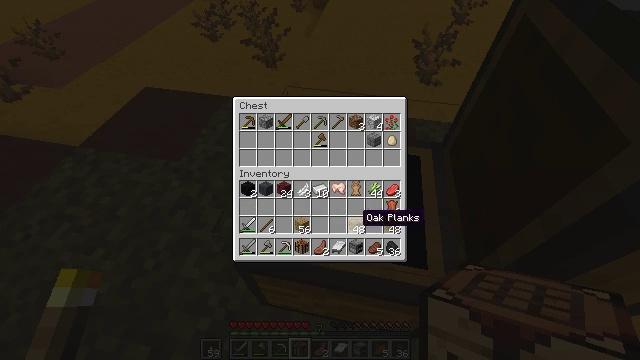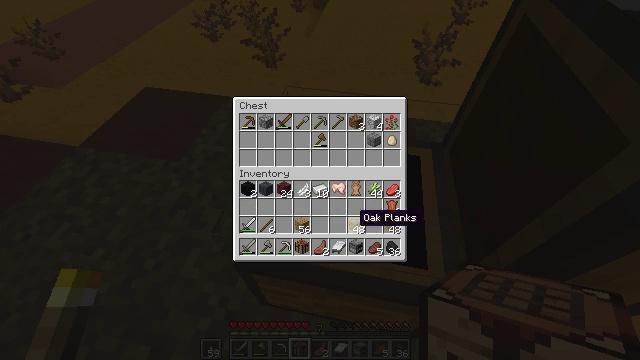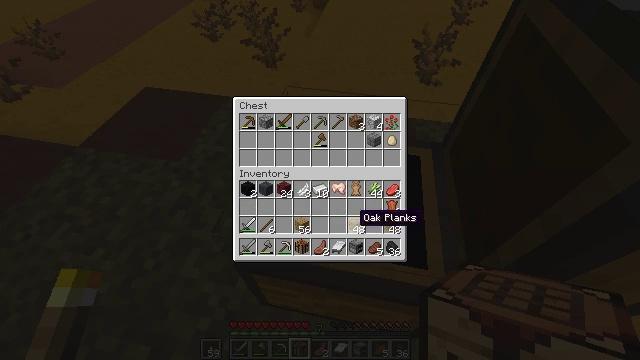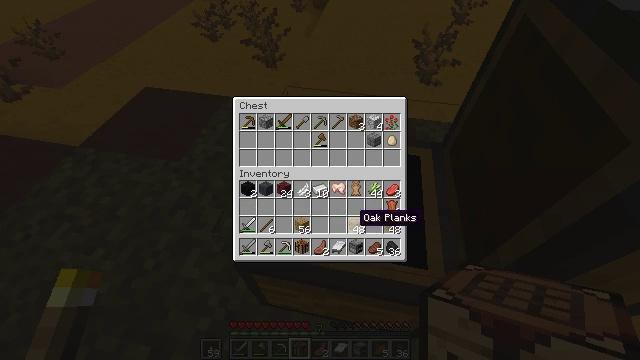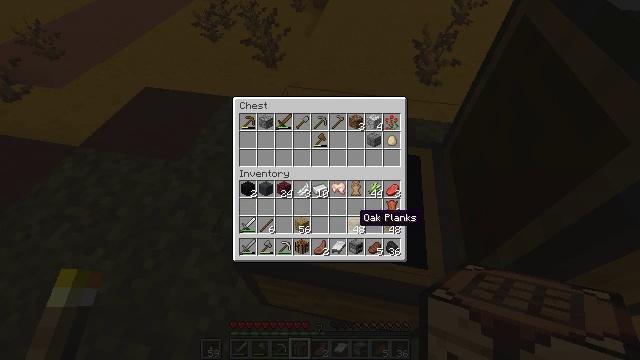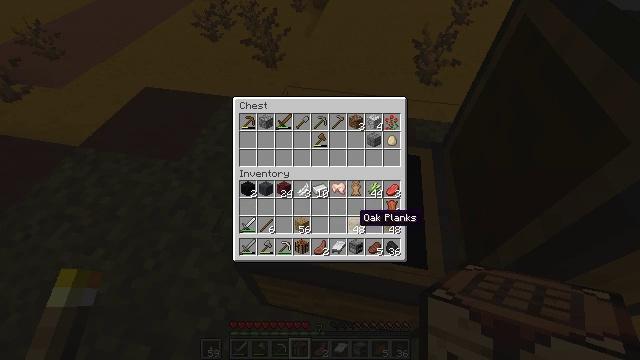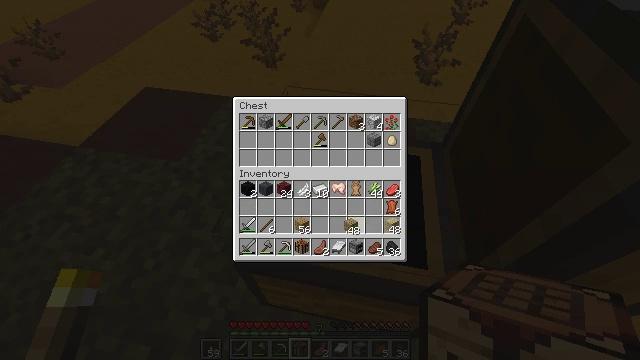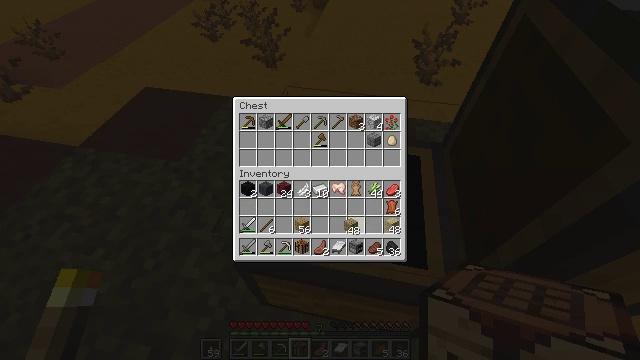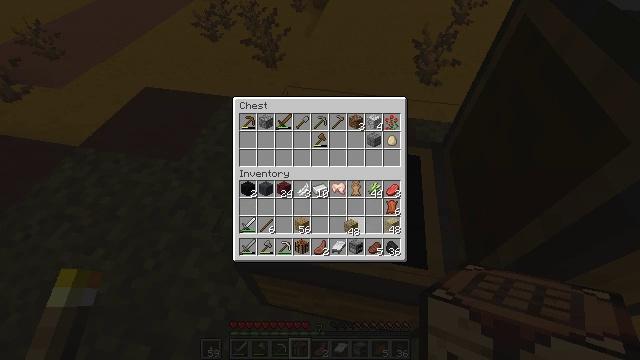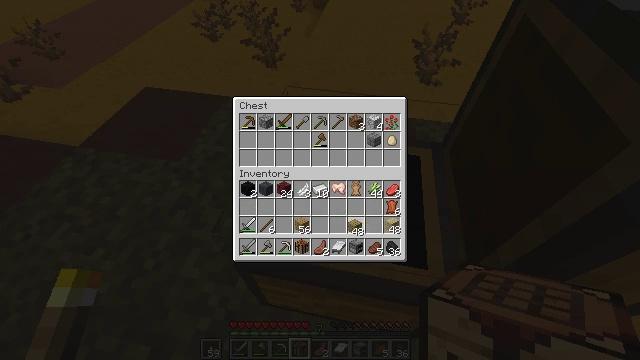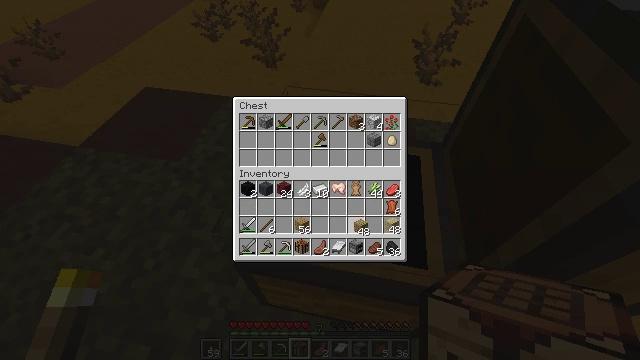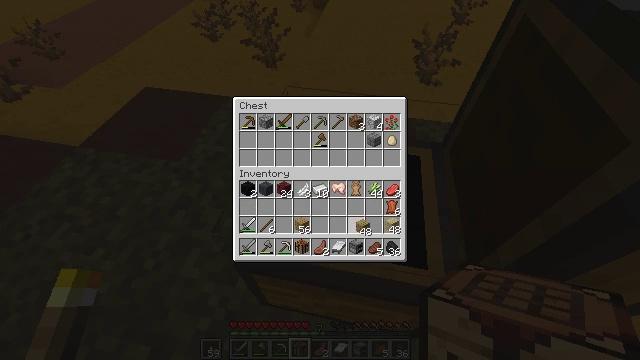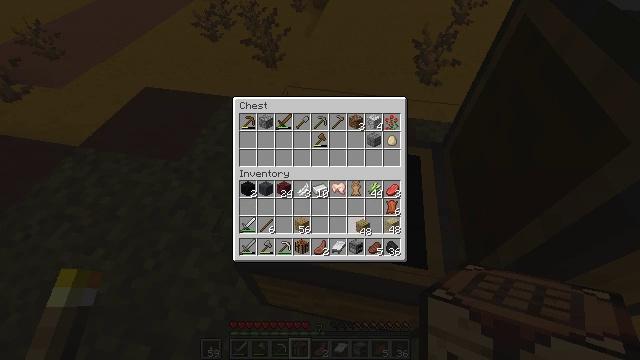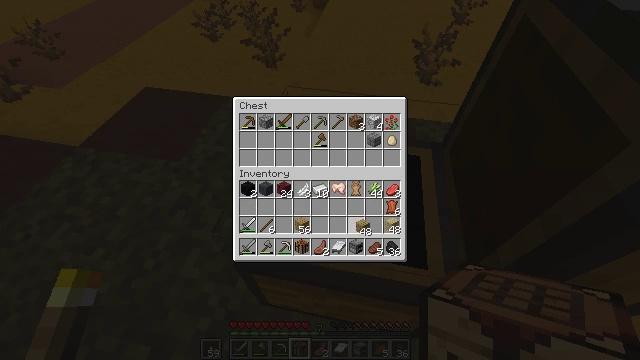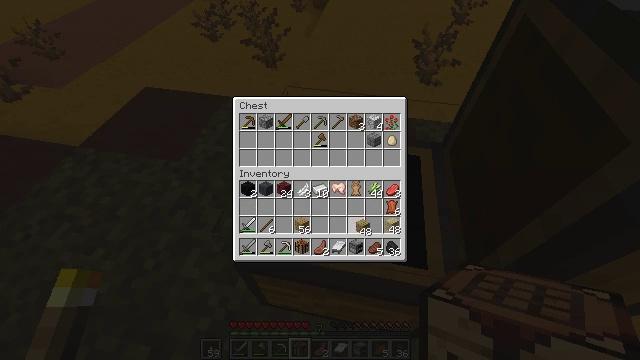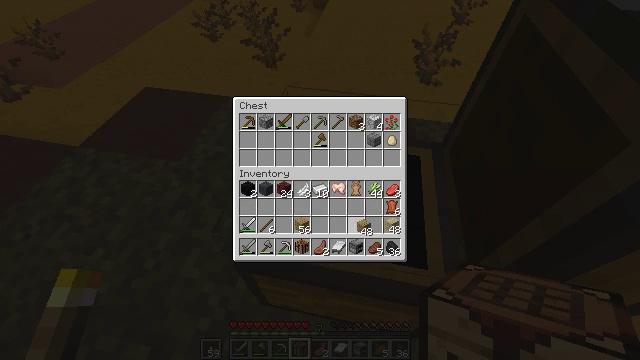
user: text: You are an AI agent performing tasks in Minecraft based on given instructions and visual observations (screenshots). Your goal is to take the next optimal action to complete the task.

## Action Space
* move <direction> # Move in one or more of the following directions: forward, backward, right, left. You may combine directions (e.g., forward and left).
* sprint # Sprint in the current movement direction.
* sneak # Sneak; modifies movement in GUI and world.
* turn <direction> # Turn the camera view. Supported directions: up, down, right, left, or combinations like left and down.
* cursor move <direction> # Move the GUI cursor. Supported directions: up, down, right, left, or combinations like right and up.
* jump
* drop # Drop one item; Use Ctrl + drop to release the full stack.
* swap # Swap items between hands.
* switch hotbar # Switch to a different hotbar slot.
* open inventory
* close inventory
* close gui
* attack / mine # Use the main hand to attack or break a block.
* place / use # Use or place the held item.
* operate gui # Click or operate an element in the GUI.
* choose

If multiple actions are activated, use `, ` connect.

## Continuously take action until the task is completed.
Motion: motion action
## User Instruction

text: Break the brown terracotta for materials.
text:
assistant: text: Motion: no_op
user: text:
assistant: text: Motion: no_op
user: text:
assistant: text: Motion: no_op
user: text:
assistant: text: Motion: no_op
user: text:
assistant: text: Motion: no_op
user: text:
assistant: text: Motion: operate gui
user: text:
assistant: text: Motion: operate gui
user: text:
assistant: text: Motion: operate gui
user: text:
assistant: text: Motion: no_op
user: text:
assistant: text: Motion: no_op
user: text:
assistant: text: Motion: no_op
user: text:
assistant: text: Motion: no_op
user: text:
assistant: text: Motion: no_op
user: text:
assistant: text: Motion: no_op
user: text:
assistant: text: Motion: no_op
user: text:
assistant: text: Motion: no_op
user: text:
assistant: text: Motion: no_op
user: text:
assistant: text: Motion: no_op
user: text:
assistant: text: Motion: no_op
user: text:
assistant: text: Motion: no_op
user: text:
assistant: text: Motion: no_op
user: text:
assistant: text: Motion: no_op
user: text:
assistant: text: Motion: no_op
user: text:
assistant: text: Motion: no_op
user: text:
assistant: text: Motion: no_op
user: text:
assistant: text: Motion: no_op
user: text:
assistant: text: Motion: no_op
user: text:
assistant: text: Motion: no_op
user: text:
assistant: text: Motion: no_op
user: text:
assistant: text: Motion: no_op